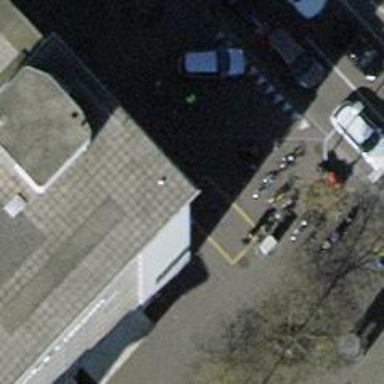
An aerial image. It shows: Designated parking space for disabled individuals.